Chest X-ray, AP view. Patient: 48 years old, sex M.
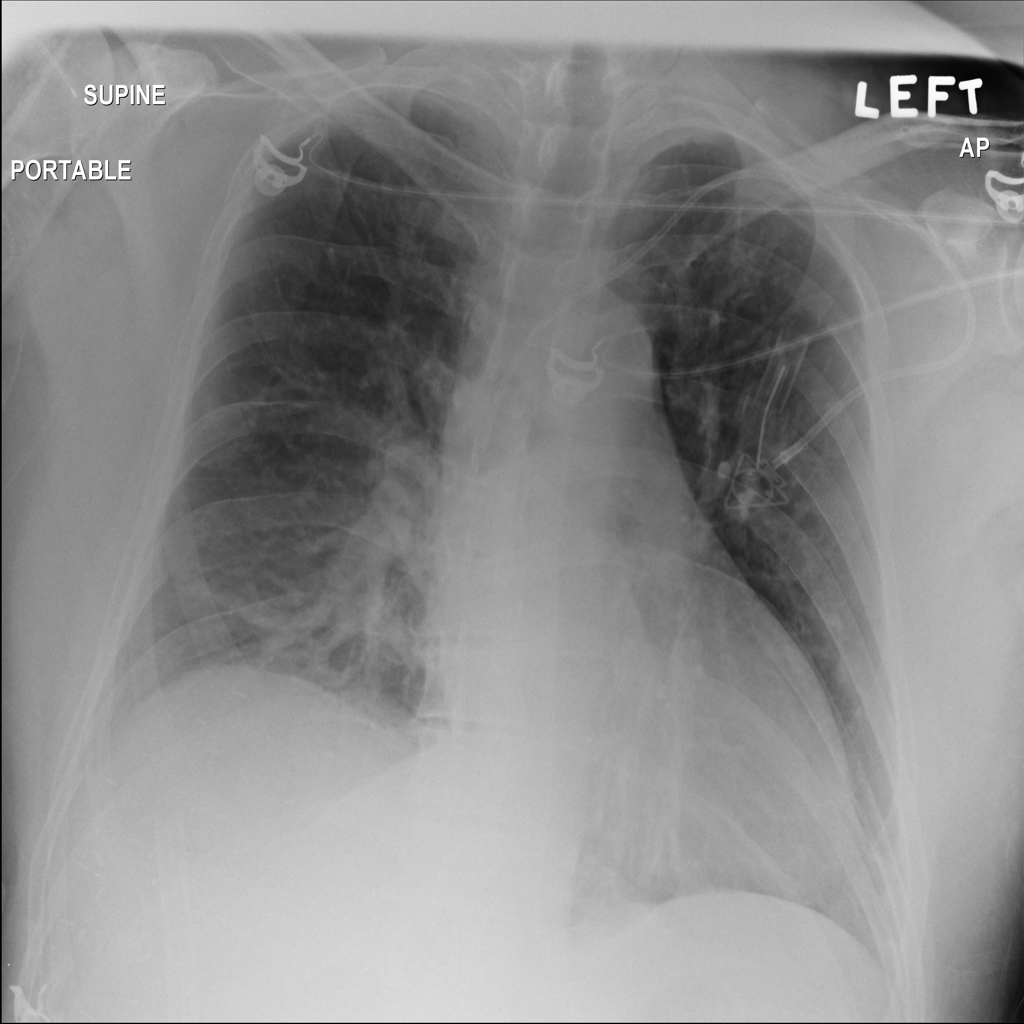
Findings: Effusion, Infiltration